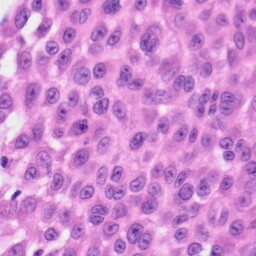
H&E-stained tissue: Skin